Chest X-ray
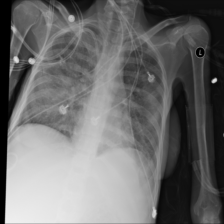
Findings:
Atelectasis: negative
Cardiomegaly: negative
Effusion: negative
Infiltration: positive
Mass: negative
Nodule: negative
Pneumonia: negative
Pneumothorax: negative
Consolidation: negative
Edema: negative
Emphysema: negative
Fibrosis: negative
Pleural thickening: negative
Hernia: negative